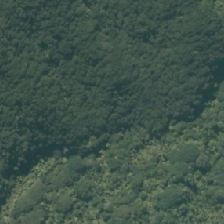
Land cover: manuka_kanuka